Interaction volume radius: 10 \u00c5
Interaction volume height: 30 \u00c5
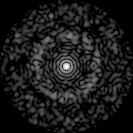
Disorder parameter: 0.8479